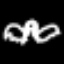
Label: angel